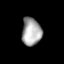
Tissue: lung
Cell type: Endothelial cells
Senescence score: 0.5917
Nuclear area (px): 533
Mean DAPI intensity: 166.173